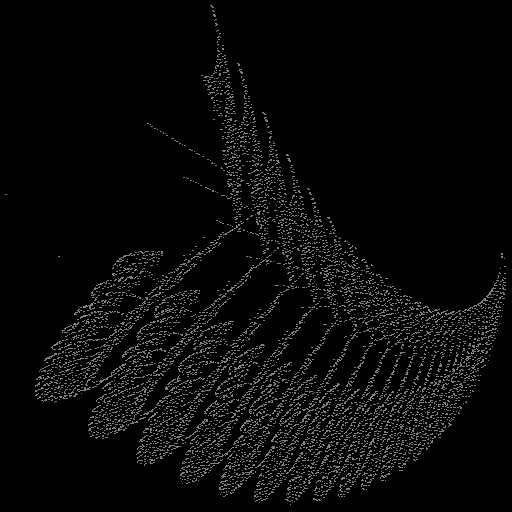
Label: newyorkfern